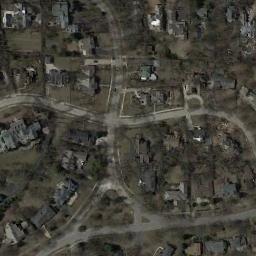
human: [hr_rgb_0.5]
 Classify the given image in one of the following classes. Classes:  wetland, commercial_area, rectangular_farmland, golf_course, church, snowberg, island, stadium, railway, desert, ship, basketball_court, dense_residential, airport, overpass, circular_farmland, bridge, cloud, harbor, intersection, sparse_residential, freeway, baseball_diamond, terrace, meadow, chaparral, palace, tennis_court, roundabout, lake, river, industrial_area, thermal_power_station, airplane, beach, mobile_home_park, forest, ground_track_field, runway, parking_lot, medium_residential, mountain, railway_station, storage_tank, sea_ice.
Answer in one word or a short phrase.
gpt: medium_residential